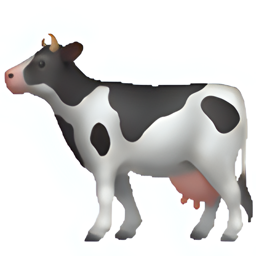
Name: cow
Emoji: 🐄
Group: Animals & Nature
Sub-group: animal-mammal